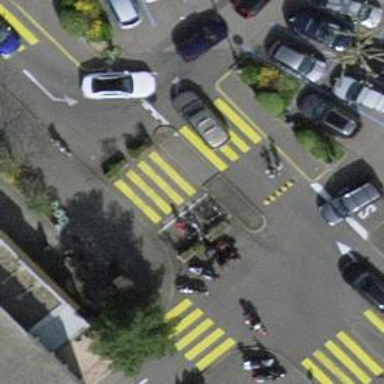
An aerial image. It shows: Uncontrolled zebra crossing with pedestrian island.